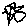
Label: flower